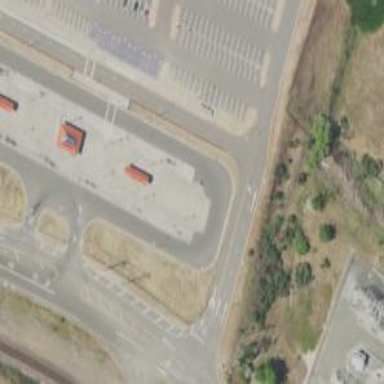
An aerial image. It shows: Busway road.